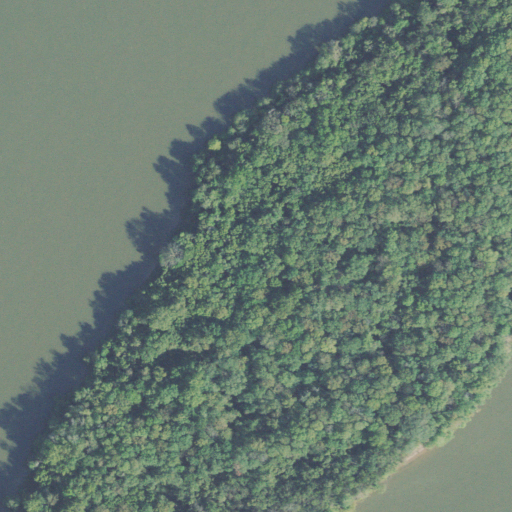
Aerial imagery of island in Tennessee named Double Islands containing open water, deciduous forest, mixed forest, woody wetlands, and grassland